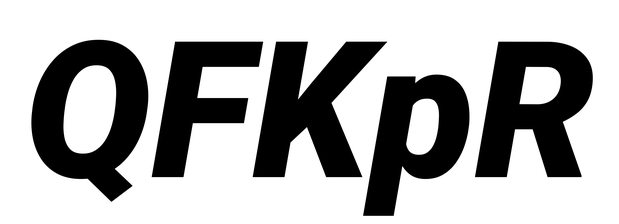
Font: Roboto-Italic_Black_Italic